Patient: sex M, age 52
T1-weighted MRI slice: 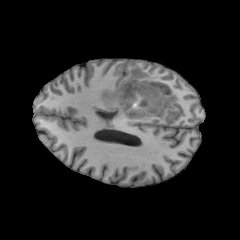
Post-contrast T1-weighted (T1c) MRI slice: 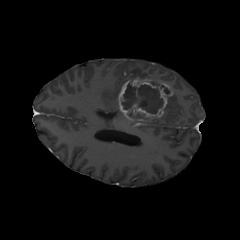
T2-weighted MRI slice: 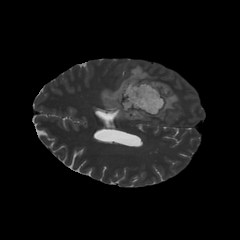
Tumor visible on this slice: yes
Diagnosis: Glioblastoma, IDH-wildtype
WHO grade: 4